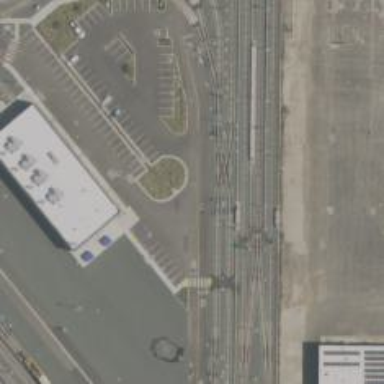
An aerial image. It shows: Light rail yard with electrified contact lines.